Question: I currently have a integer value that was read from an input file as a hexadecimal. I need to divide the 32 bit bitstream into three separate parts in order to manipulate it. The desired output is below:
desired output:

In this, V is my input value, left is the first X1 digits, next is the digits between X1 and X2, and last is the digits from X2 to the end. There is a constraint that each subsection must be greater than 0 in length.
What makes this difficult is that the location where I am splitting x varies (X1 and X2 can change)
Is there a good way to split these up?
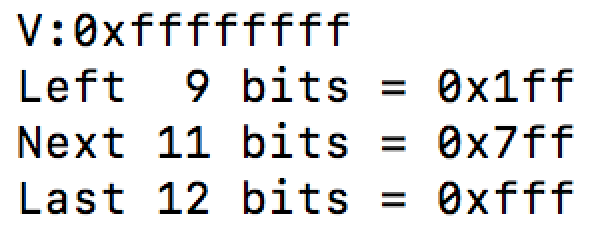
Answer: The 'splitter()' function here does the job you ask for. It takes quite a lot of arguments, unfortunately. There's the value to be split ('value'), the size of the chunk at the least significant end of the value ('p1'), the size of the middle chunk ('p2'), and then pointers to the high, medium and low values ('hi_val', 'md_val', 'lo_val').
'''
#include <assert.h>
#include <inttypes.h>
#include <stdio.h>
static void splitter(uint32_t value, unsigned p1, unsigned p2, uint32_t *hi_val, uint32_t *md_val, uint32_t *lo_val)
{
assert(p1 + p2 < 32);
*lo_val = value & ((1U << p1) - 1);
value >>= p1;
*md_val = value & ((1U << p2) - 1);
value >>= p2;
*hi_val = value;
}
static void test_splitter(uint32_t value, int p1, int p2)
{
uint32_t hi_val;
uint32_t md_val;
uint32_t lo_val;
splitter(value, p1, p2, &hi_val, &md_val, &lo_val);
printf("0x%.8" PRIX32 " (%2u,%2u,%2u) = 0x%.4" PRIX32 " : 0x%.4" PRIX32 " : 0x%.4" PRIX32 "
",
value, (32 - p1 - p2), p2, p1, hi_val, md_val, lo_val);
}
int main(void)
{
uint32_t value;
value = 0xFFFFFFFF;
test_splitter(value, 9, 11);
value = 0xFFF001FF;
test_splitter(value, 9, 11);
value = 0x000FFE00;
test_splitter(value, 9, 11);
value = 0xABCDEF01;
test_splitter(value, 10, 6);
test_splitter(value, 8, 8);
test_splitter(value, 13, 9);
test_splitter(value, 10, 8);
return 0;
}
'''
The 'test_splitter()' function allows for simple testing of a single value plus the sections it is to be split in, and 'main()' calls the test function a number of times.
The output is:
'''
0xFFFFFFFF (12,11, 9) = 0x0FFF : 0x07FF : 0x01FF
0xFFF001FF (12,11, 9) = 0x0FFF : 0x0000 : 0x01FF
0x000FFE00 (12,11, 9) = 0x0000 : 0x07FF : 0x0000
0xABCDEF01 (16, 6,10) = 0xABCD : 0x003B : 0x0301
0xABCDEF01 (16, 8, 8) = 0xABCD : 0x00EF : 0x0001
0xABCDEF01 (10, 9,13) = 0x02AF : 0x006F : 0x0F01
0xABCDEF01 (14, 8,10) = 0x2AF3 : 0x007B : 0x0301
'''
If any of the sections is larger than 16, the display gets spoiled -- but the code still works.
In theory, the '1U' values could be a 16-bit quantity, but I'm assuming that the CPU is working with 32-bit 'int'. There are ways ('UINT32_C(1)') to ensure that it is a 32-bit value, but that's probably OTT. The code explicitly forces 32-bit unsigned integer values, and prints them as such.